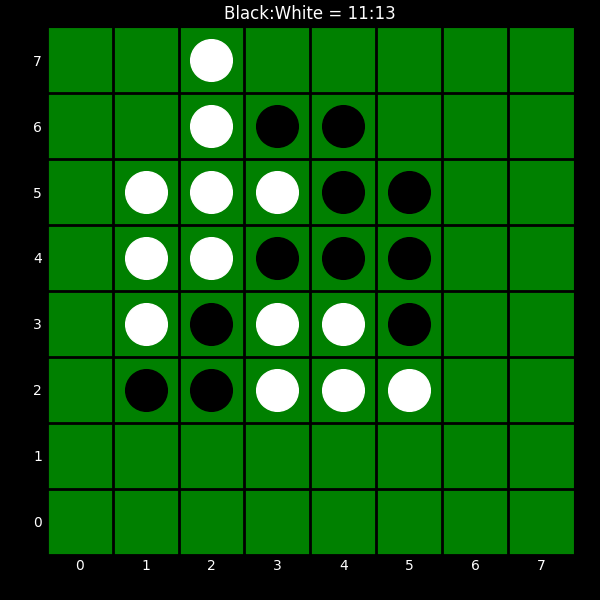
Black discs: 11
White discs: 13